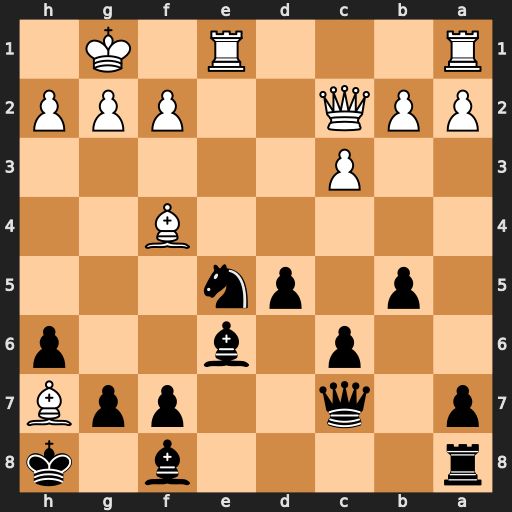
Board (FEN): r4b1k/p1q2ppB/2p1b2p/1p1pn3/5B2/2P5/PPQ2PPP/R3R1K1
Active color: b
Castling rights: -
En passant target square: -
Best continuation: Nf3+ gxf3 Qxf4